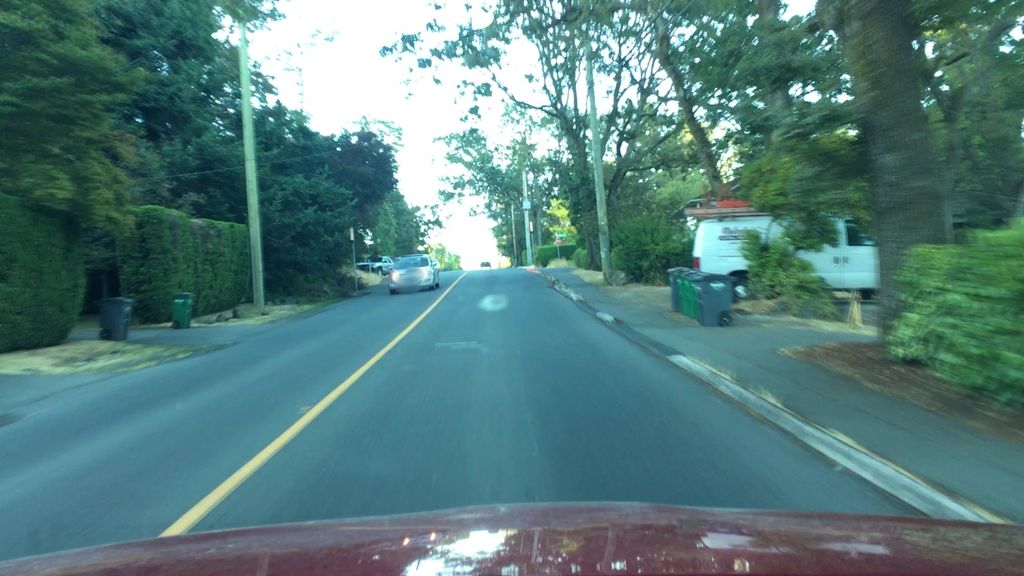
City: victoria